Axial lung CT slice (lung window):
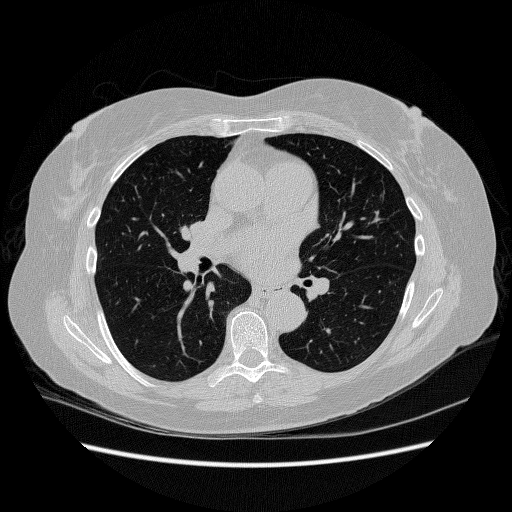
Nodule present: no